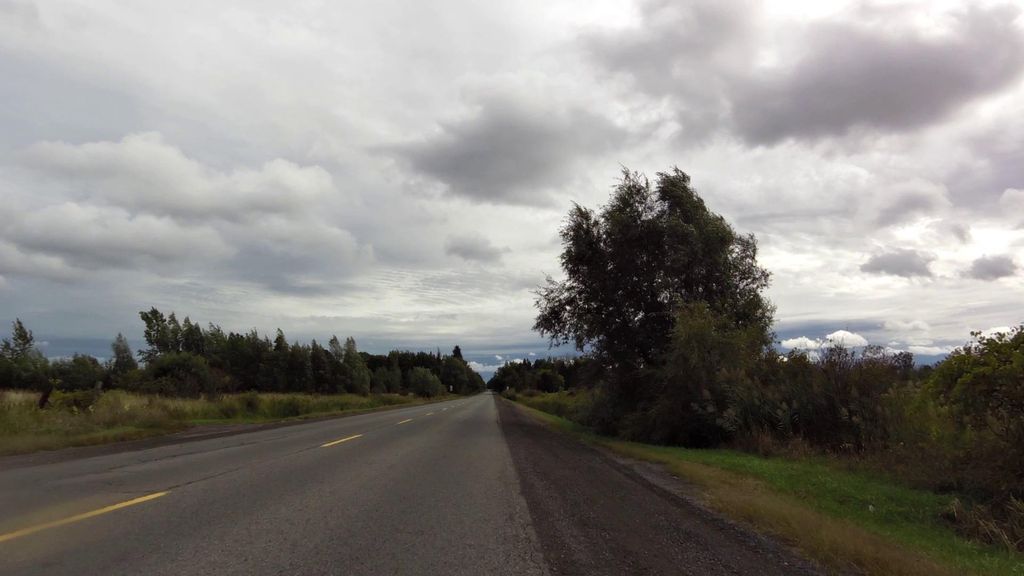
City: ottawa-gatineau